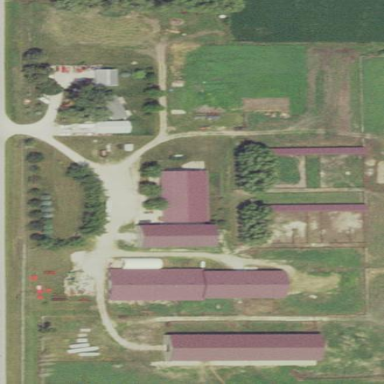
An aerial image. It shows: Farmyard area.